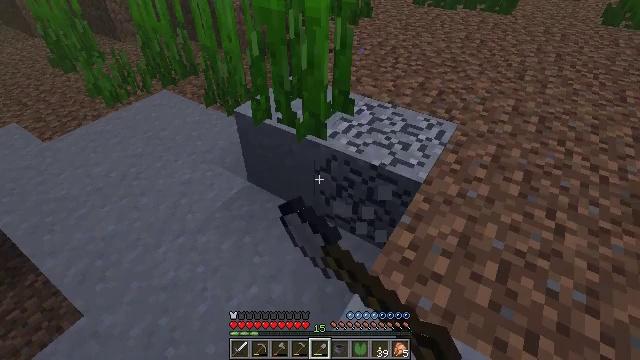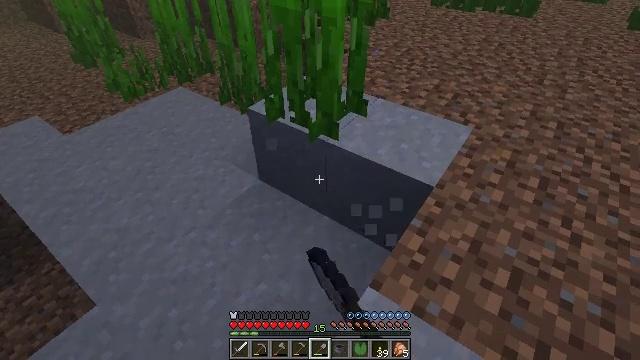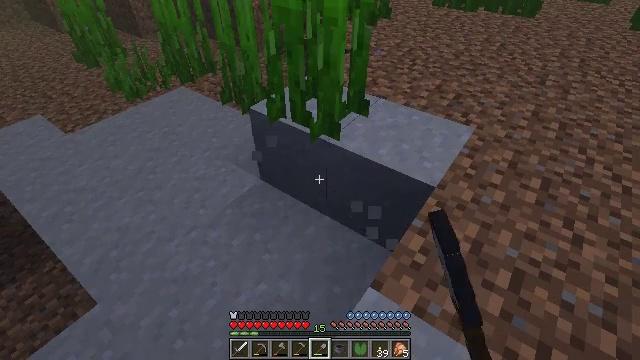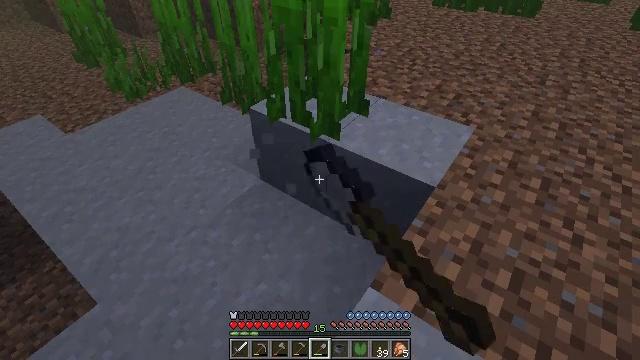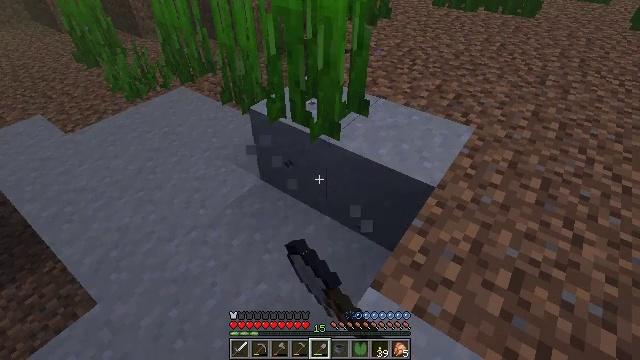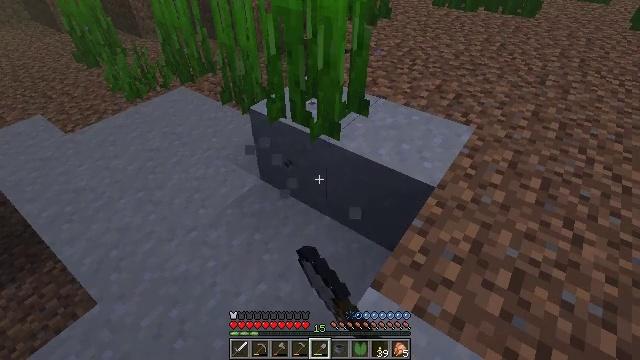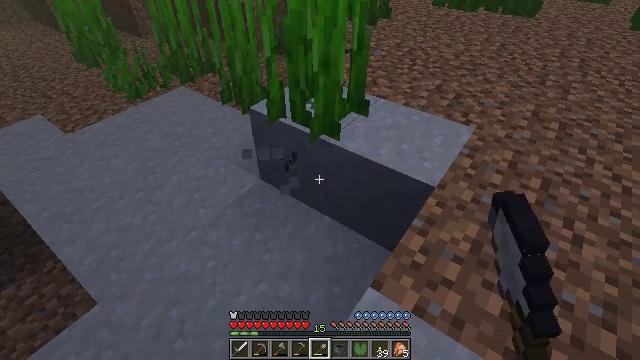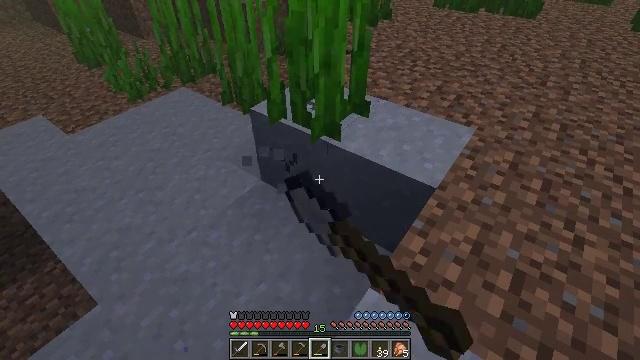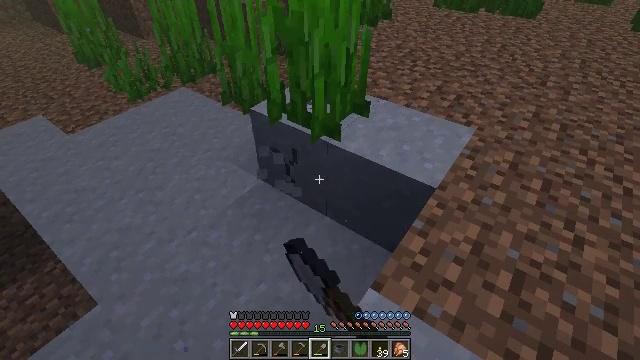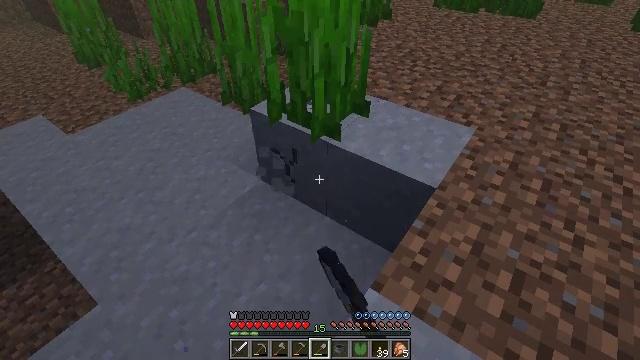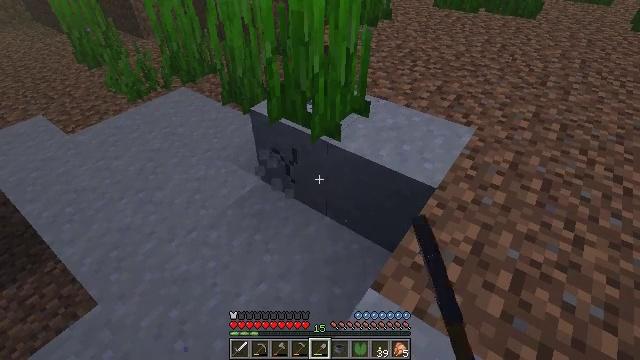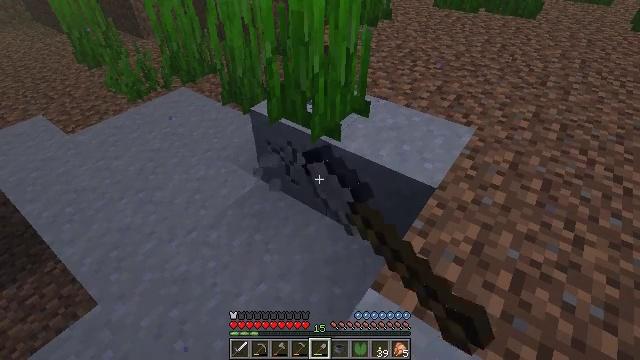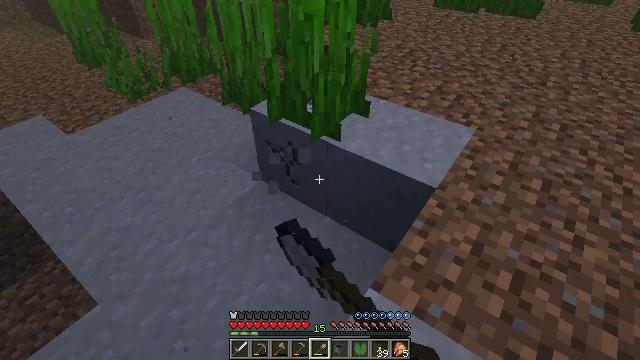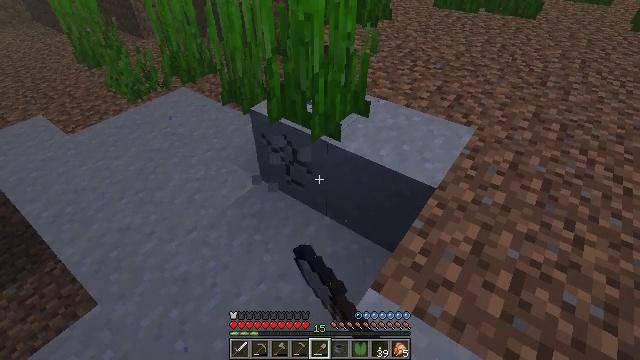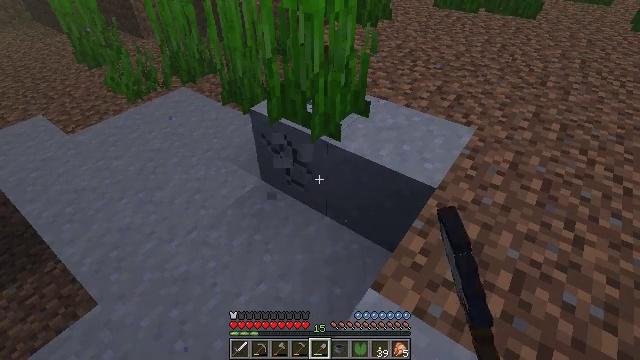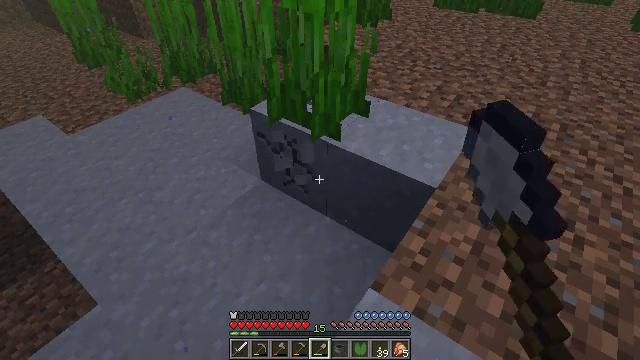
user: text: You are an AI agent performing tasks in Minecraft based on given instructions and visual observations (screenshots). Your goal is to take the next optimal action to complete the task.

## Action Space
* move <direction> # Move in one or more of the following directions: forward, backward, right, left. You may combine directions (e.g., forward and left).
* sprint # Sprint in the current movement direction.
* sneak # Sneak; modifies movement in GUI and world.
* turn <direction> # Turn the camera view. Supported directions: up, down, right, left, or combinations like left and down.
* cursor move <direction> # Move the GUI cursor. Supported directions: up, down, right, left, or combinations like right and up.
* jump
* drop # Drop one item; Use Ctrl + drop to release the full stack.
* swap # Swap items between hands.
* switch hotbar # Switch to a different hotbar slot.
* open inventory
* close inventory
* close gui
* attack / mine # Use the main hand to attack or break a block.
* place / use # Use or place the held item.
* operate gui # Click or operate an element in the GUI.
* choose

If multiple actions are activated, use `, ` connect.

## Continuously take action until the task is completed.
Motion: motion action
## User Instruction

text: Break the clay block to collect it.
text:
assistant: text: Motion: turn left, attack / mine
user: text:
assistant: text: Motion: attack / mine
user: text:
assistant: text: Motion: attack / mine
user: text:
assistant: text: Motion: attack / mine
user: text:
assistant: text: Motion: attack / mine
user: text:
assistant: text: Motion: attack / mine
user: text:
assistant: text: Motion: attack / mine
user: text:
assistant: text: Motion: attack / mine
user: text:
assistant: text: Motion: attack / mine
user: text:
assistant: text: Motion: attack / mine
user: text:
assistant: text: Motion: attack / mine
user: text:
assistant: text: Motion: attack / mine
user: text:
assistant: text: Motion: attack / mine
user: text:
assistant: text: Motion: attack / mine
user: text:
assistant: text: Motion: attack / mine
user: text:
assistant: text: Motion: attack / mine
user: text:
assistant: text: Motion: attack / mine
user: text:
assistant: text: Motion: attack / mine
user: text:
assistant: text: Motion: attack / mine
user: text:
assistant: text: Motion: attack / mine
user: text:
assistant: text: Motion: attack / mine
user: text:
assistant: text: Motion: attack / mine
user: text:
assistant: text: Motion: attack / mine
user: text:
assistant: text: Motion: attack / mine
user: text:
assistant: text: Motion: attack / mine
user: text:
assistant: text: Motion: attack / mine
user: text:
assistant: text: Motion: attack / mine
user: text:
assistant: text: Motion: attack / mine
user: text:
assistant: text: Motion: attack / mine
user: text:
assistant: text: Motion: attack / mine